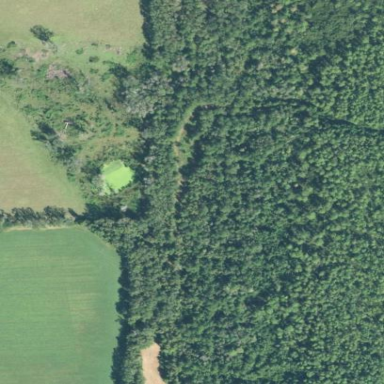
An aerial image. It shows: Swampy wetland area.